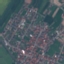
Land use / land cover: Residential